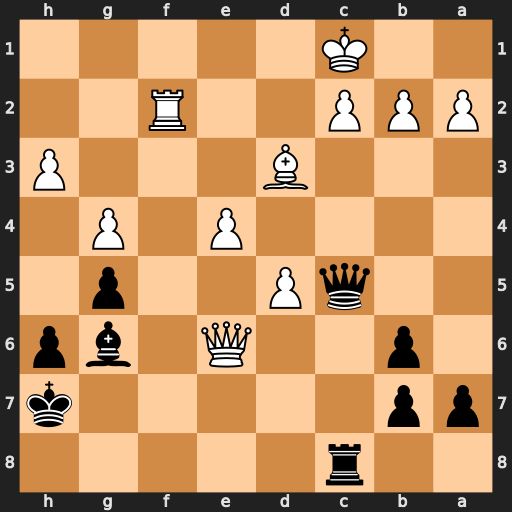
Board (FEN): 2r5/pp5k/1p2Q1bp/2qP2p1/4P1P1/3B3P/PPP2R2/2K5
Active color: b
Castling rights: -
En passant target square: -
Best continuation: Qxf2 Qd7+ Bf7 e5+ Kg7